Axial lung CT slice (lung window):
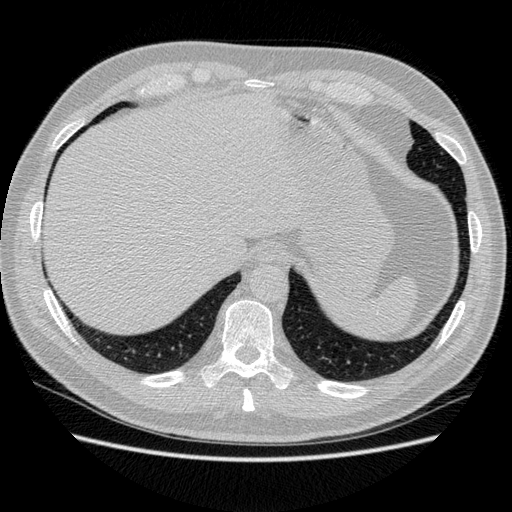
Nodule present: no